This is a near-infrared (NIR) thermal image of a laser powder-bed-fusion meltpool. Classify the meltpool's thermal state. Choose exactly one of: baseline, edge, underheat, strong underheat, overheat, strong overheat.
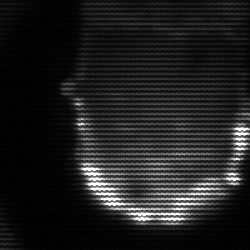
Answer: baseline